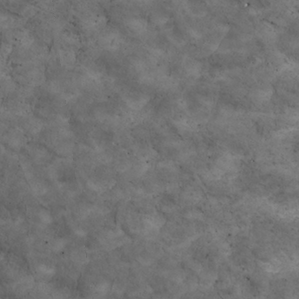
Label: non_frost